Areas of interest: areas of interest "Shopping Mall"
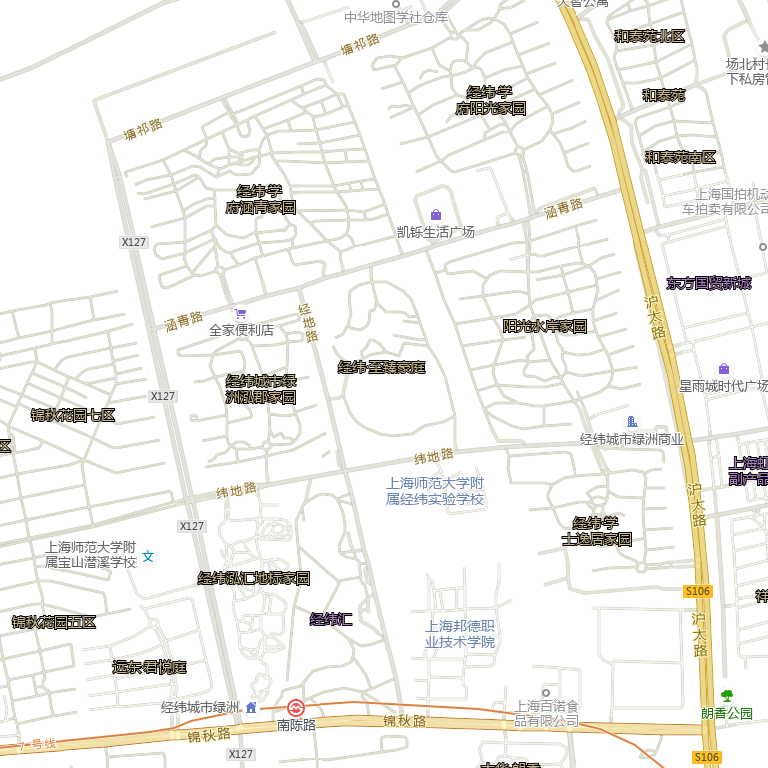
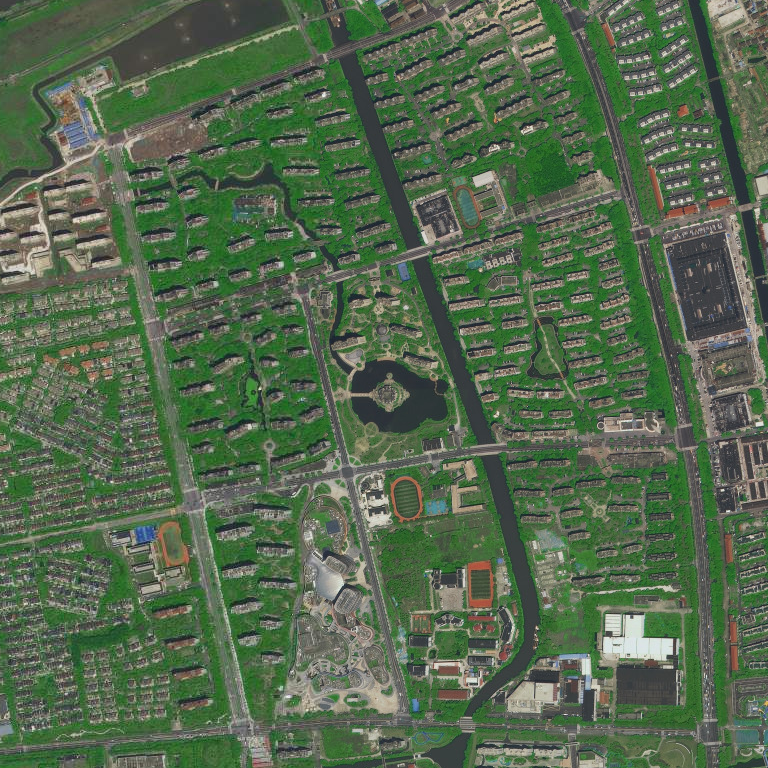